Question: I am getting the following exception when I am deploying my APP of Google App Engine server with Objectify, although I have already configured all the indexes of my application. Still didn't understand why I am getting this exception, due to this error, I am not able to do anything on this web application.
'''
/search
com.google.appengine.api.datastore.DatastoreNeedIndexException: no matching index found.
The suggested index for this query is:
<datastore-index kind="M_TAXI" ancestor="false" source="manual">
<property name="cityName" direction="asc"/>
<property name="updatedOn" direction="asc"/>
</datastore-index>
'''
'''
<?xml version="1.0" encoding="UTF-8"?>
<datastore-indexes autoGenerate="true">
<datastore-index kind="M_COUNTRY" ancestor="false" source="auto">
<property name="countryCode" direction="asc" />
<property name="countryName" direction="asc" />
<property name="active" direction="asc" />
</datastore-index>
<datastore-index kind="M_CITY" ancestor="false" source="auto">
<property name="countryCode" direction="asc" />
<property name="cityName" direction="asc" />
<property name="cityCode" direction="asc" />
<property name="active" direction="asc" />
</datastore-index>
<datastore-index kind="M_TAXI" ancestor="false" source="auto">
<property name="cityName" direction="asc" />
<property name="supplierUserName" direction="asc" />
<property name="updatedOn" direction="asc" />
<property name="active" direction="asc" />
<property name="countryName" direction="asc" />
</datastore-index>
</datastore-indexes>
'''

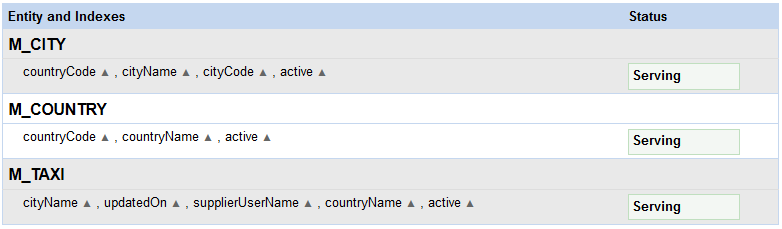
Answer: The existing M_TAXI is not usable by the query that threw the exception. Please try inserting
'''
<datastore-index kind="M_TAXI" ancestor="false" source="manual">
<property name="cityName" direction="asc"/>
<property name="updatedOn" direction="asc"/>
</datastore-index>
'''
into datastore.indexes.xml before the </datastore-indexes> end tag and after the other M_TAXI element, and report back what the result was.